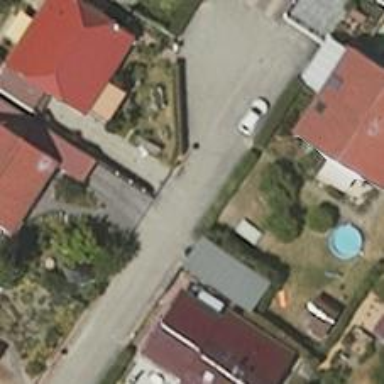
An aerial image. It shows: Living street.